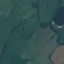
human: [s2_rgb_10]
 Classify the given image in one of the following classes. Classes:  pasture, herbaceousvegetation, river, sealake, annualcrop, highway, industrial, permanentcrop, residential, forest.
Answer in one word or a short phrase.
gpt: Pasture